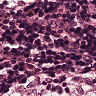
Metastatic tissue present: no